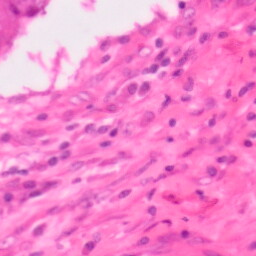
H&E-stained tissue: Colon